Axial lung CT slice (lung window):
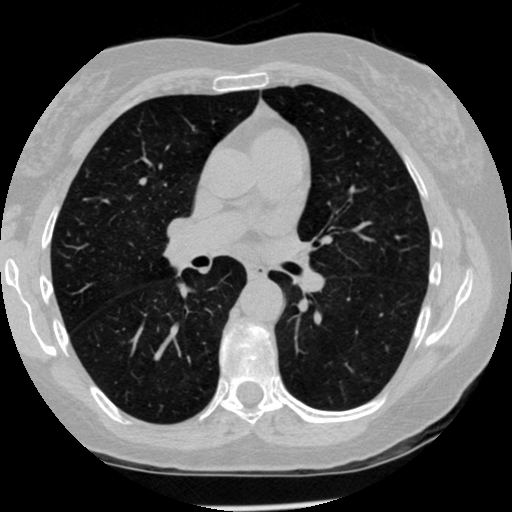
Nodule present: no